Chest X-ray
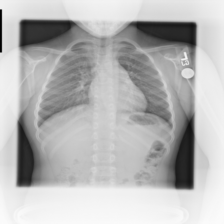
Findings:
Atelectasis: negative
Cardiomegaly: negative
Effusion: negative
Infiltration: negative
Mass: negative
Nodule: negative
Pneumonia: negative
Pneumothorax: negative
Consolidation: negative
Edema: negative
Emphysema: negative
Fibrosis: negative
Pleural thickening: negative
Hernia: negative